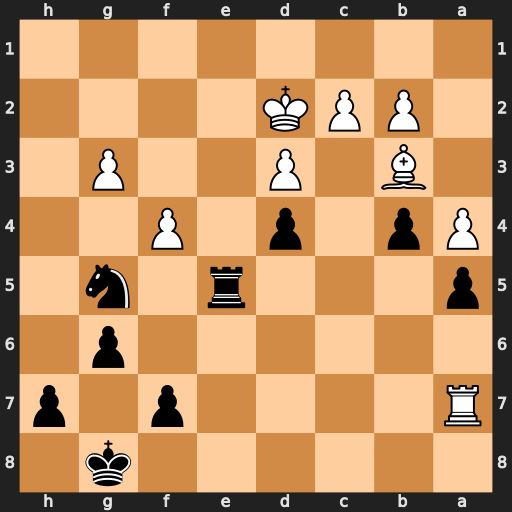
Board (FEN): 6k1/R4p1p/6p1/p3r1n1/Pp1p1P2/1B1P2P1/1PPK4/8
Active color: b
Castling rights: -
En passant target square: -
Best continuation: Nf3+ Kc1 Re1#